Question: I have a set of x and y points (whatever the function behind) here in black. I would like to move the (x0, y0) point to the (x1,y1) knowing that there is 3 cm (whatever the unit) from (x0, y0) to (x1,y1) at 90deg angle.

I would like to do it in Python, however obviously this is pretty bad.
'''
fig = plt.figure()
from mpl_toolkits.mplot3d import Axes3D
ax = fig.add_subplot(111)
c = [55, 53, 54]
d = [29, 27, 27]
c = [55, 53 + 3, 54]
dd = [29, 27 + 3, 27 ]
ax.plot(c,d,'-o', c='g')
ax.plot(c,dd,'-o', c='b')
'''
'''
fig = plt.figure()
from mpl_toolkits.mplot3d import Axes3D
ax = fig.add_subplot(111)
a = [0.22520001, 0.22140153, 0.21732369, 0.21258711, 0.20764232, 0.20515779,
0.20449048, 0.20467589, 0.20534733]
b = [0.21270538 ,0.21026637, 0.20749939, 0.20383899, 0.<PHONE>, 0.<PHONE>,
0.<PHONE>, 0.<PHONE>, 0.<PHONE>]
dev = [<PHONE> , 0.<PHONE>, 0.<PHONE>, 0.<PHONE>, 0.<PHONE>, 0.<PHONE>,
0.<PHONE>, 0.<PHONE>, 0. ]
import math
def rotate_vector(x0, y0, angle, dev):
magnitude = math.sqrt(x0**2 + y0**2)
xhat = x0/magnitude
yhat = y0/magnitude
x_rot = -yhat * math.sin(angle) + xhat * math.cos(angle)
y_rot = yhat * math.cos(angle) + xhat * math.sin(angle)
x_rot = x_rot * dev
y_rot = y_rot * dev
anglee = 90 # Obviously different if 0 or 45, etc...
x_rot = (x_rot * math.cos(np.radians(anglee))) - (y_rot * math.sin(np.radians(anglee)))
y_rot = (x_rot * math.sin(np.radians(anglee))) + (y_rot * math.cos(np.radians(anglee)))
x_final = x_rot + x0
y_final = y_rot + y0
return x_final, y_final
'''
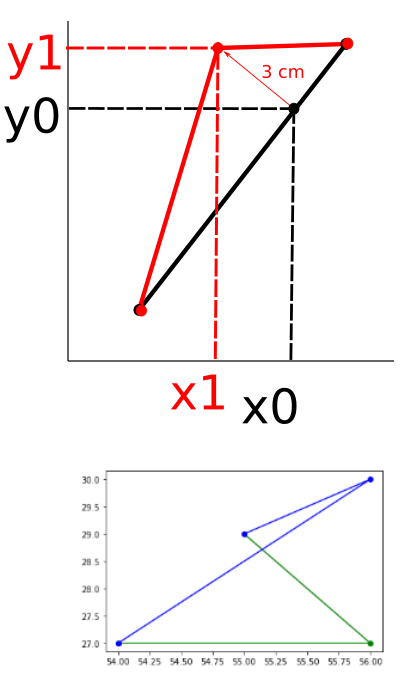
Answer: Prerequisites:
- <URL>
Your algorithm is:
1. Find the unit vector that points from the origin to (x0,y0)
2. Multiply the unit vector by the rotation matrix
3. Multiply this new vector by your desired length (3cm in your example)
4. Move the newly-scaled vector's starting point back to (x0,y0)
Let 'A' be the vector between the origin and '(x0,y0)'. We need to find '|A|', magnitude of 'A', (aka the length of the line segment) using the Pythagorean Theorem.
Find the unit vector by dividing '(x0,y0)' by '|A|', giving us '(x0/|A|,y0/|A|)'. This is the unit vector along 'A'. Prove it to yourself by drawing a little, tiny right triangle with one end of the hypotenuse at the origin and the other end at '(x0/|A|,y0/|A|)'.
Just to make things easier to type, let 'xhat=x0/|A|' and 'yhat=y0/|A|'.
You can rotate the unit vector by any angle 'th' by multiplying by the rotation matrix. After shaking out the matrix multiplication, you get the new point '(xhat',yhat')' where
'''
xhat' = xhat*Costh - yhat*Sinth
yhat' = xhat*Sinth + yhat*Costh
'''
90 degrees is a friendly angle, so this simplifies to:
'''
xhat' = -yhat
yhat' = xhat
'''
Scale the new vector by 3 units (centimeters in your example):
'''
3*(-yhat,xhat) = (-3*yhat,3*xhat)
'''
Move this new vector's starting point back to '(x0,y0)'
'''
(x1,y1) = (-3*yhat,3*xhat) + (x0,y0)
= (-3*yhat+x0,3*xhat+y0)
'''
Those are the coordinates for your new point.
As a quick example, if you have the point '(3,4)', and you want to perform the same translation as in your example image, then you'd do this:
1. |A| = 5, so (xhat, yhat) = (3/5, 4/5)
2. (xhat', yhat') = (-4/5, 3/5)
3. 3*(-4/5, 3/5) = (-12/5, 9/5)
4. (-12/5+3, 9/5+4) = (0.6, 5.8)
Now prove to yourself that the two points are 3 units apart, again using the Pythagorean Theorem. A right triangle with hypotenuse connecting the two points '(3,4) and (0.6,5.8)' has sides with lengths '(3-0.6)' and '(5.8-3)'
<URL>